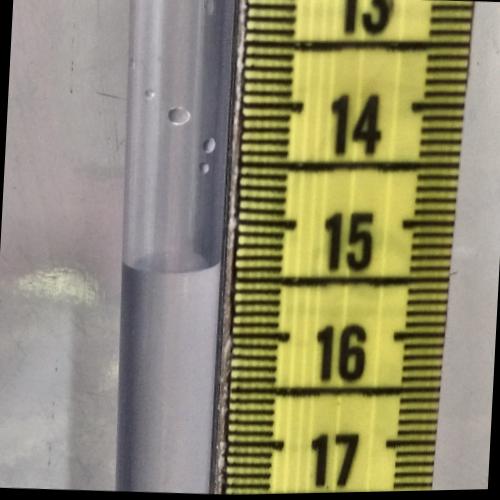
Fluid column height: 15.4 cm